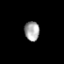
Tissue: prostate
Cell type: T cells
Senescence score: 0.3533
Nuclear area (px): 281
Mean DAPI intensity: 167.726